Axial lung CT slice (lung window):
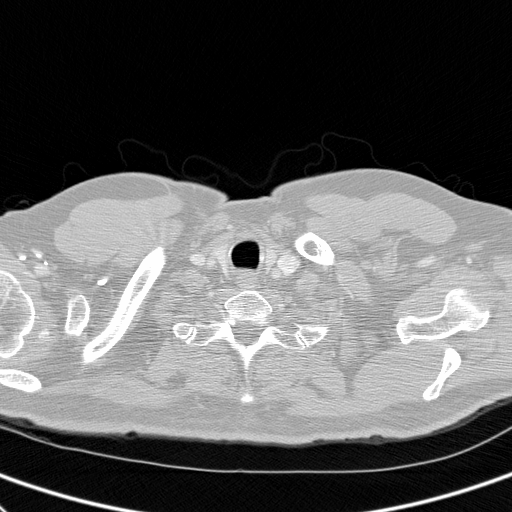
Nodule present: no